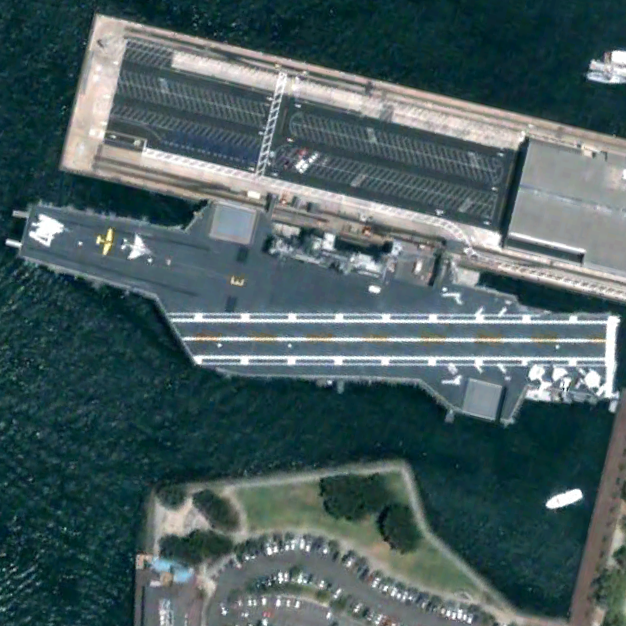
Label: aircraft_carrier